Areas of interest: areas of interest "Business Office Building"
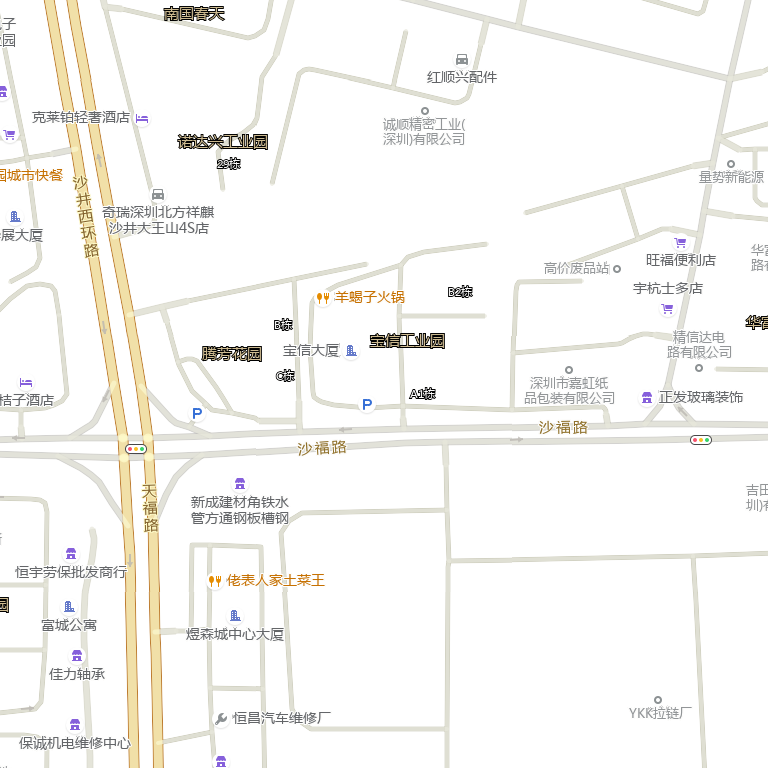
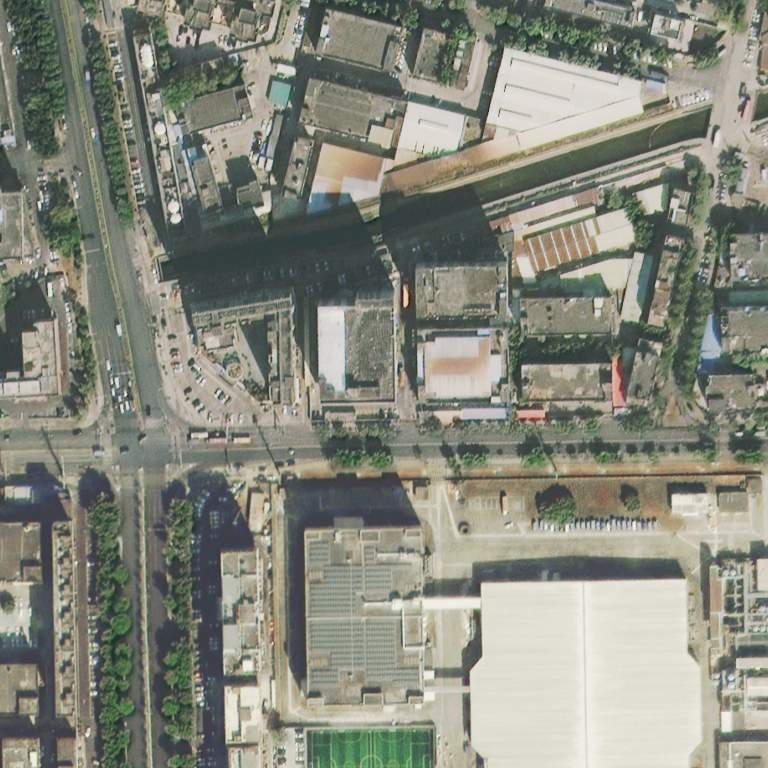